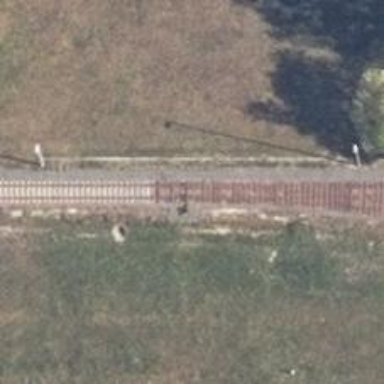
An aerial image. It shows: Railway yard used for servicing trains.